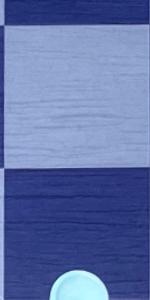
Label: Empty